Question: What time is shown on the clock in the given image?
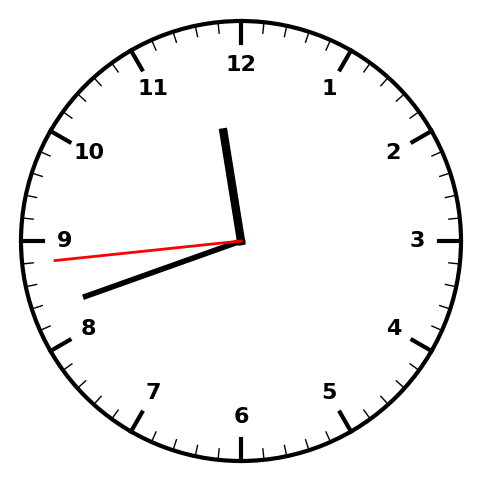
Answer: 11:41:44